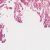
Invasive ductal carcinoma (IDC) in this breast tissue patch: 0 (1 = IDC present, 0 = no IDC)